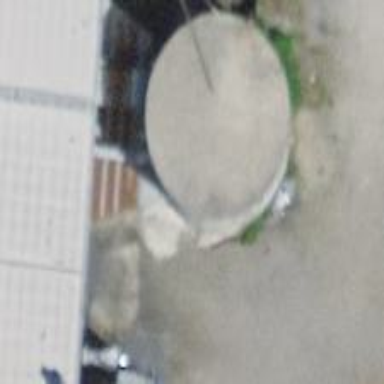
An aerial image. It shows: Storage tank that is man-made.